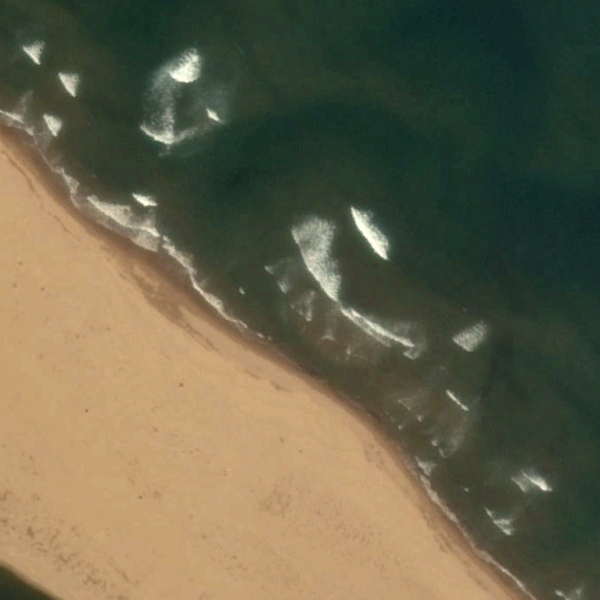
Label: Beach